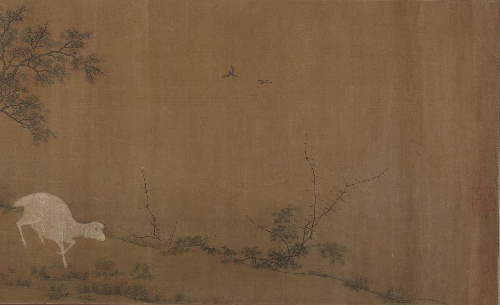
Title: 清 佚名 群羊圖卷絹本設色|Landscape with goats
Artist: Unidentified artist
Object type: Handscroll
Classification: Paintings
Medium: Handscroll; ink and color on silk
Culture: China
Period: Qing dynasty (1644–1911)
Dimensions: 12 x 93 7/8 in. (30.5 x 238.4 cm)
Department: Asian Art
Credit line: From the Collection of A. W. Bahr, Purchase, Fletcher Fund, 1947
Accession year: 1947
Repository: Metropolitan Museum of Art, New York, NY
Tags: Goats|Landscapes